Question: I have XML like this:
'''
<?xml version="1.0" encoding="utf-8"?>
<Records xmlns="...">
<Some>
...
<Records>
<Record>
</Record>
</Records>
</Some>
</Records>
'''
I generate XDS and after that generate classes:
'''
xjc some.xsd
'''
So, i have following structure:

How to solve this problem?
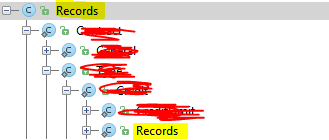
Answer: You can use an external binding file to rename the class generated from a complex type. Below is an example where the class corresponding to the complex type 'itemType' would be generated as 'Item'.
'''
<jxb:bindings
xmlns:xs="http://www.w3.org/2001/XMLSchema"
xmlns:jxb="http://java.sun.com/xml/ns/jaxb"
version="2.1">
<jxb:bindings schemaLocation="your-schema.xsd">
<jxb:bindings node="//xs:complexType[@name='itemType']">
<jxb:class name="Item"/>
</jxb:bindings>
</jxb:bindings>
</jxb:bindings>
'''
You specify the binding file in the XJC call using the '-b' flag
'''
xjc -b binding.xml your-schema.xsd
'''